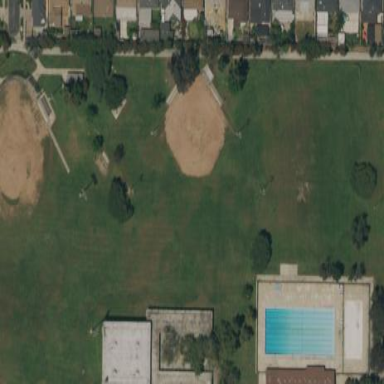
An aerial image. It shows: Baseball pitch for leisure land activities.